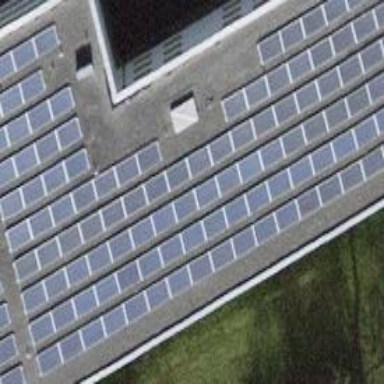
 consisting of solar photovoltaic panels."